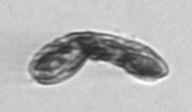
Label: Karenia